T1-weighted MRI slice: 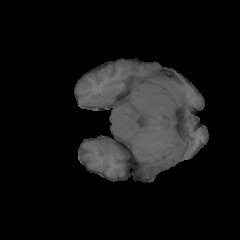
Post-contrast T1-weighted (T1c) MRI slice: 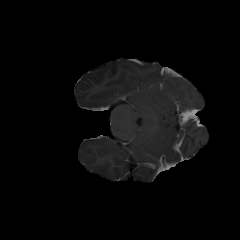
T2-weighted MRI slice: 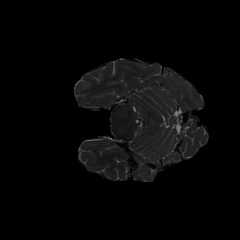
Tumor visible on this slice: no